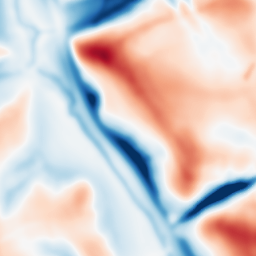
Category: multiscale
Decomposition family: dog
Decomposition parameters: sigma_low: 3
sigma_high: 20
Upsampling method: regularized
Upsampling parameters: scale: 4
lambda_reg: 0.01
Upsampling scale: 4